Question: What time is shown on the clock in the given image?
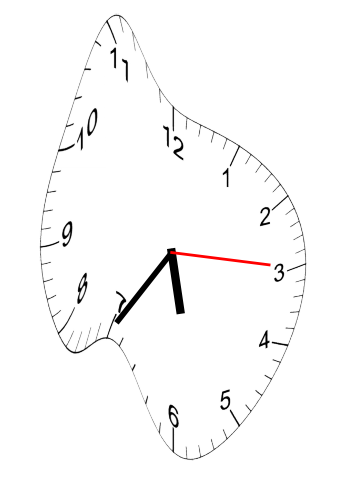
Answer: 05:35:15